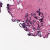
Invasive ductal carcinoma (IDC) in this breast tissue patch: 0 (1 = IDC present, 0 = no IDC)